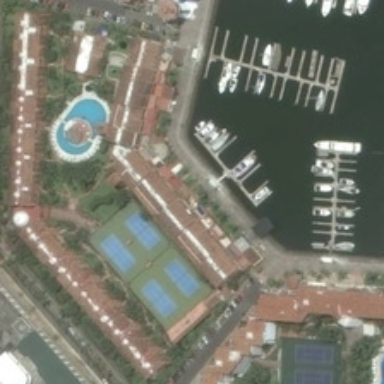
Some boats are near a resort with buildings and green trees .